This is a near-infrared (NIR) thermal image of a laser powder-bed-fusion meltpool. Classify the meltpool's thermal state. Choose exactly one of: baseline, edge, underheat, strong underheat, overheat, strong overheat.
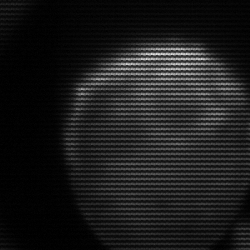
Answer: edge